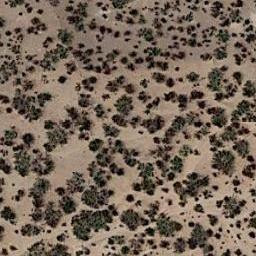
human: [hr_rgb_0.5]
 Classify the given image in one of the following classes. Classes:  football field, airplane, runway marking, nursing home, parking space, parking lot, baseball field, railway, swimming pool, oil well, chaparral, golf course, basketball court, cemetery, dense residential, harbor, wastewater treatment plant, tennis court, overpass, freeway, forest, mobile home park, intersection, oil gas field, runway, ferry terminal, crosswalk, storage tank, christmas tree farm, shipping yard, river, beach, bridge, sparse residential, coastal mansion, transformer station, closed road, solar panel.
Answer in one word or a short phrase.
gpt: chaparral